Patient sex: M
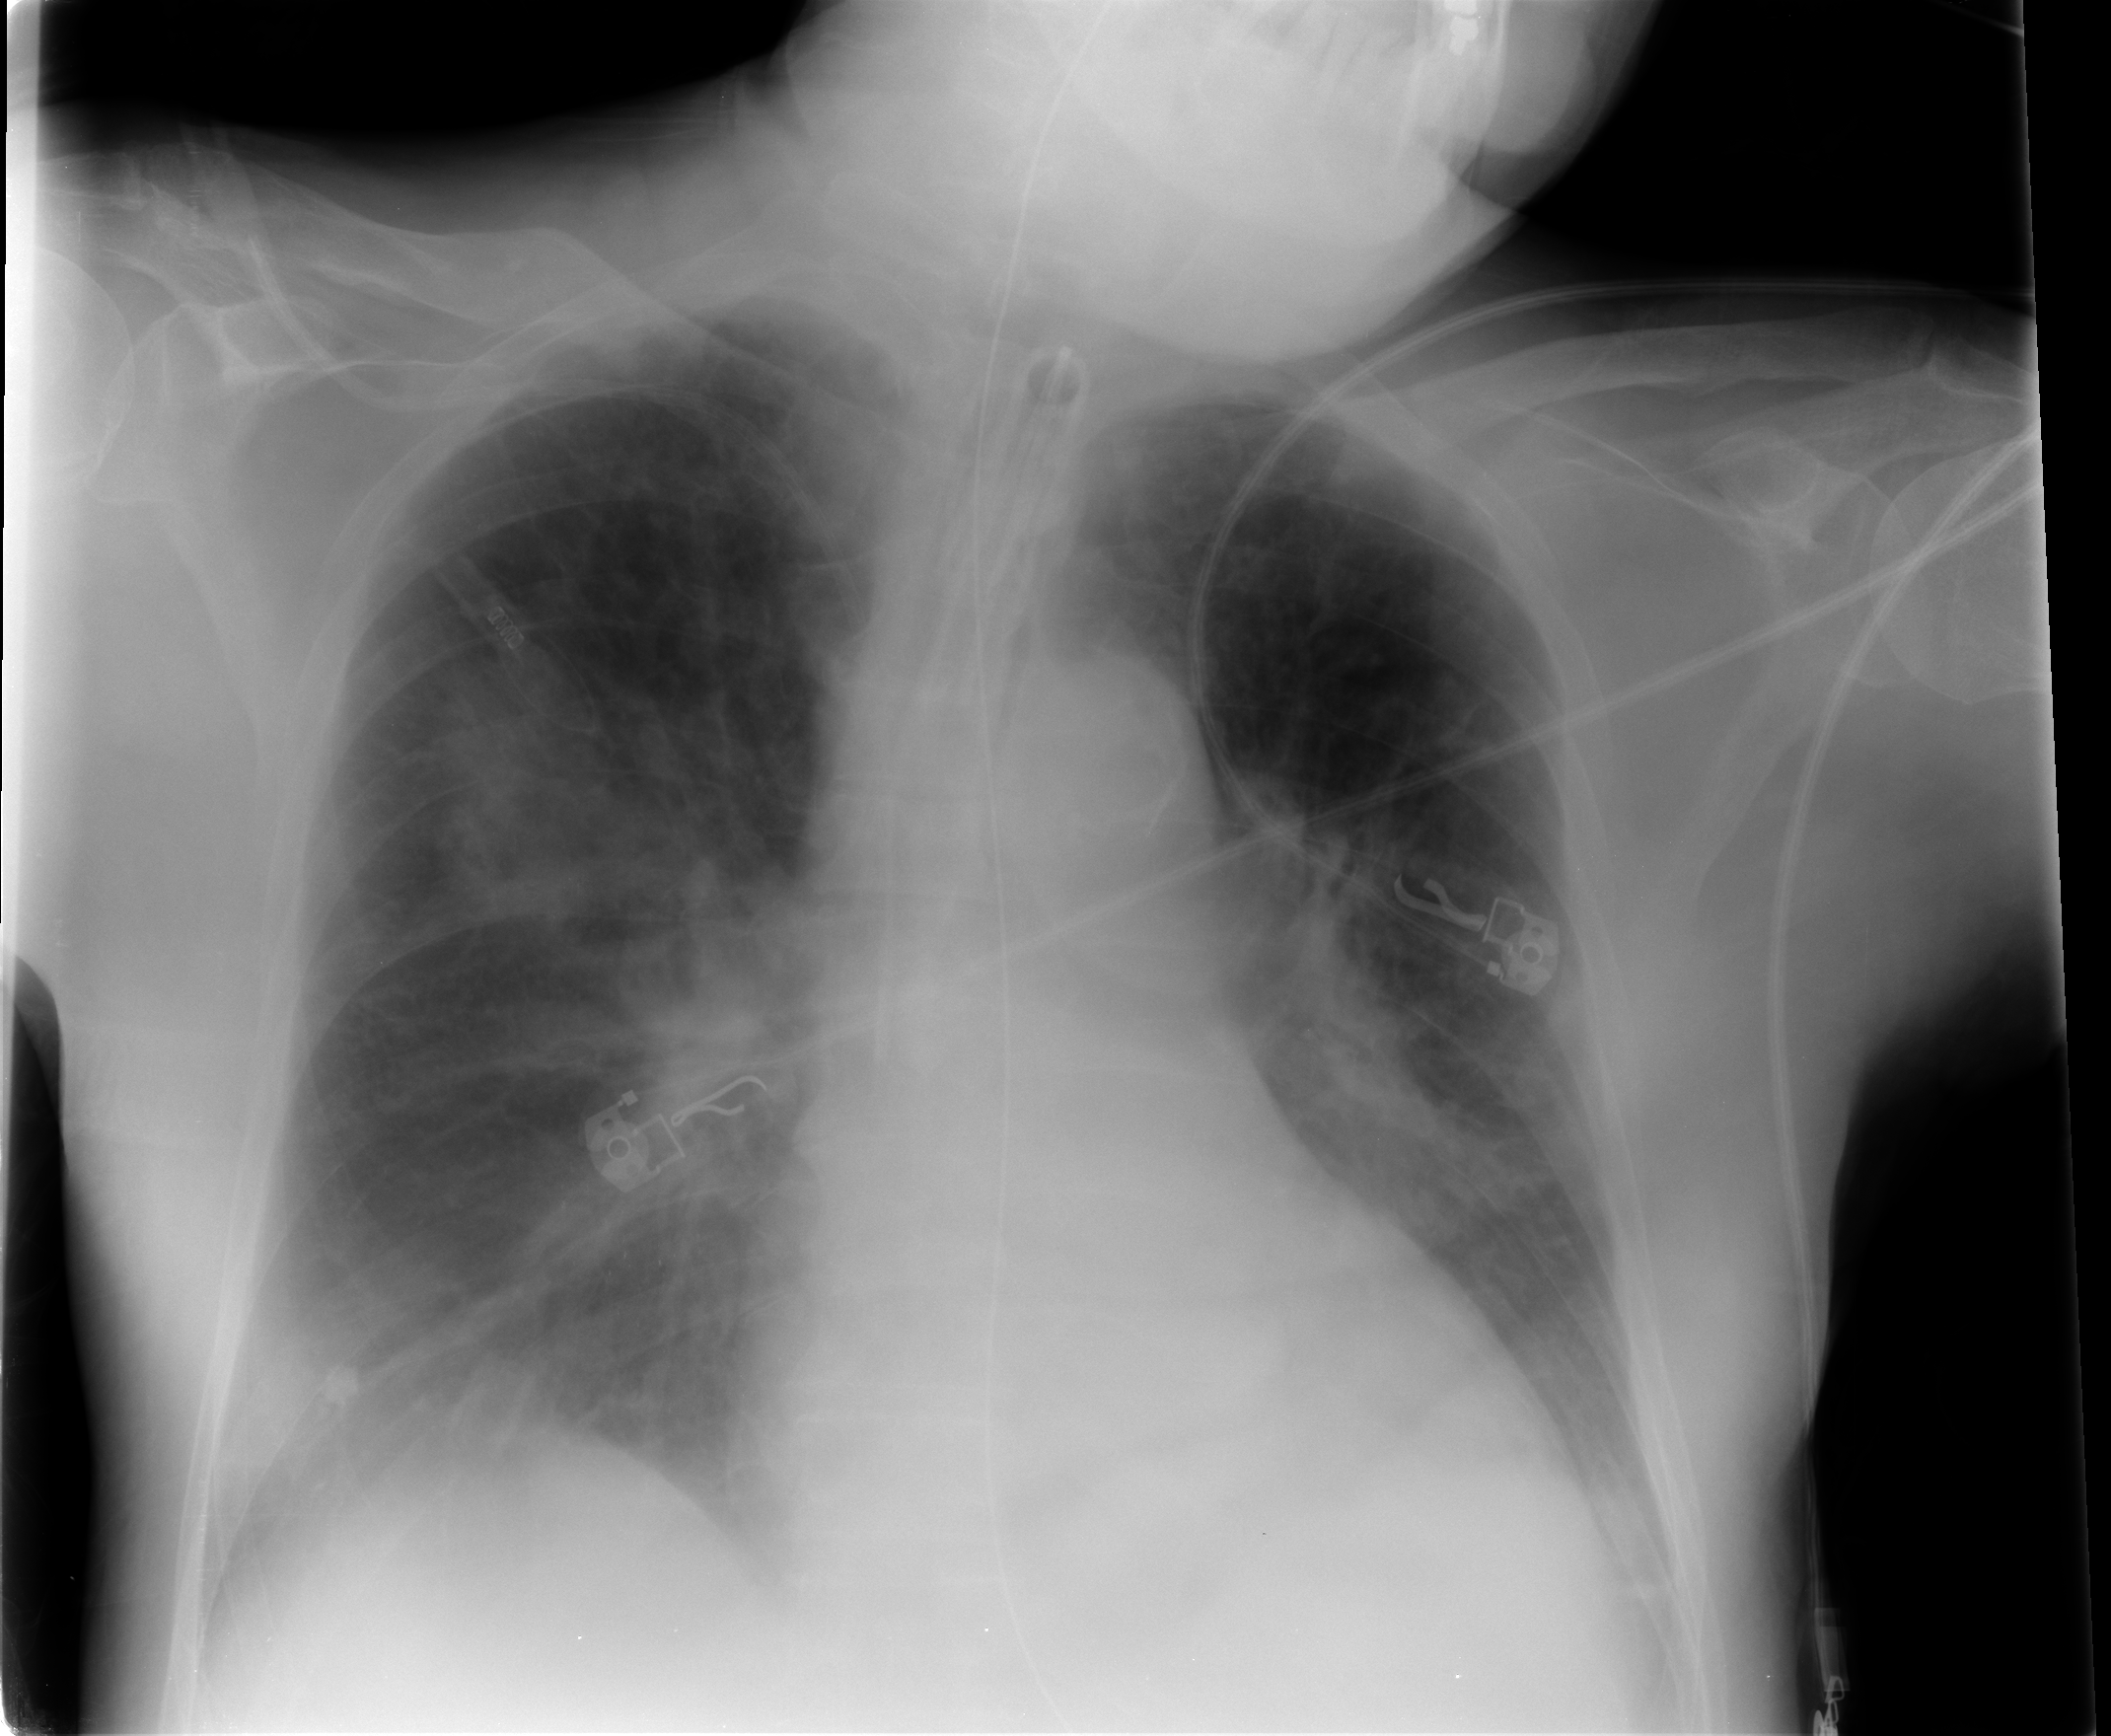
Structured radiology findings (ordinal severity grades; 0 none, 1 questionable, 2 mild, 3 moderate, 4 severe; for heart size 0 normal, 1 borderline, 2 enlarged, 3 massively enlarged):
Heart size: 0
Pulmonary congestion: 2
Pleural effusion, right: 0
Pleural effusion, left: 0
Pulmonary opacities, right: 3
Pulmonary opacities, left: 0
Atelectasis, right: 2
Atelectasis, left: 2